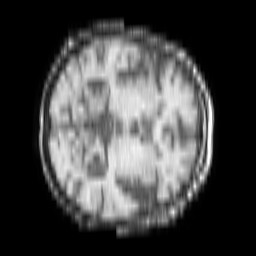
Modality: T1w
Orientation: axial
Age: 80
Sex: female
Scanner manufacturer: philips
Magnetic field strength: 1.5 T
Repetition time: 0.1883 s
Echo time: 0.001877 s